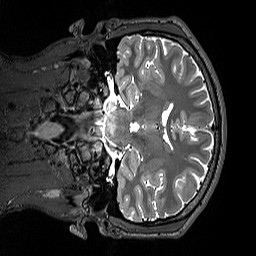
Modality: T2w
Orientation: coronal
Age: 26
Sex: male
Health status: healthy
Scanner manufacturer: siemens
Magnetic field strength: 3 T
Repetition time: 3.2 s
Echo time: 0.412 s